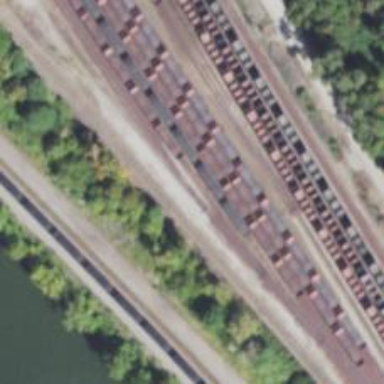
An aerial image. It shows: Railway yard in service.